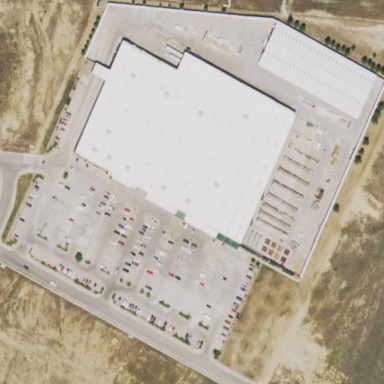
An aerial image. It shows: Retail area.